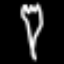
Label: fork